Question: I'm getting a parse error from line 15 of this code.
'''
12: module DoShellSort(
13: input [10*20-1:0] toSort,
14: output [10*20-1:0] sorted
15: reg arrBitSize
16: );
'''
Here's the part of my test bench where I'm initializing the input and reg variables.
'''
module ShellSort_tb;
reg [10*19:0] toSort, arrBitSize;
wire [10*19:0] sorted;
integer i;
DoShellSort ss_tb ([10*19:0] toSort, [10*19:0] sorted, arrBitSize);
// Input values you want to sort here
// Note: Should be 20 bits in size
initial $readmemh ("memory_hex.txt", toSort);
initial begin
#1 $display("
This program implements SHELL SORT to arrange values.
");
// Display initial array
#10 $display("Array to sort: ");
#10 for (i = 0; i < arrBitSize + 1; i = i + 1)
$write("%h", toSort[i]);
#10 arrBitSize = 4'd9;
// ................
endmodule
'''
I'm synthesizing using iVerilog. Here is the error message:

Can anyone help me out why I'm getting a parse error? Thanks!
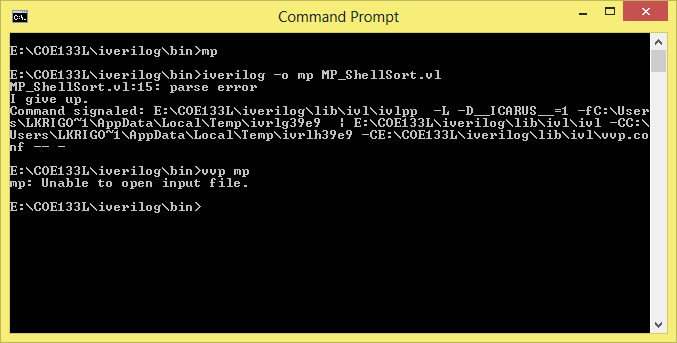
Answer: There is an error with the way you have defined your ports, you are missing a comma and port direction or have put rweg in the wrong place and missing a comma. You have:
'''
module DoShellSort(
input [10*20-1:0] toSort,
output [10*20-1:0] sorted //missing comma?
reg arrBitSize //missing port direction?
);
'''
I think you meant this:
'''
module DoShellSort(
input [10*20-1:0] toSort,
output reg [10*20-1:0] sorted, arrBitSize
);
'''
I find it better practice to list each port separatly, as this make it easier to update code and the interface is clear even to those not as familiar with the language.
'''
module DoShellSort(
input [10*20-1:0] toSort,
output reg [10*20-1:0] sorted,
output reg [10*20-1:0] arrBitSize
);
'''